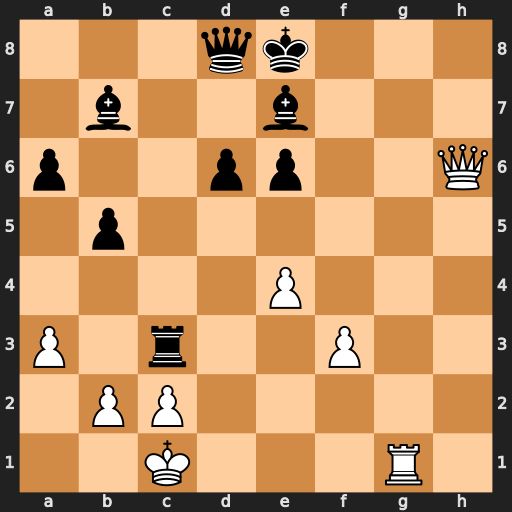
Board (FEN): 3qk3/1b2b3/p2pp2Q/1p6/4P3/P1r2P2/1PP5/2K3R1
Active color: w
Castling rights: -
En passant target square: -
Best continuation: Rg8+ Kd7 Rxd8+